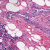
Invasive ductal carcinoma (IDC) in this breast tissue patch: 0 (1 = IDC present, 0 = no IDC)